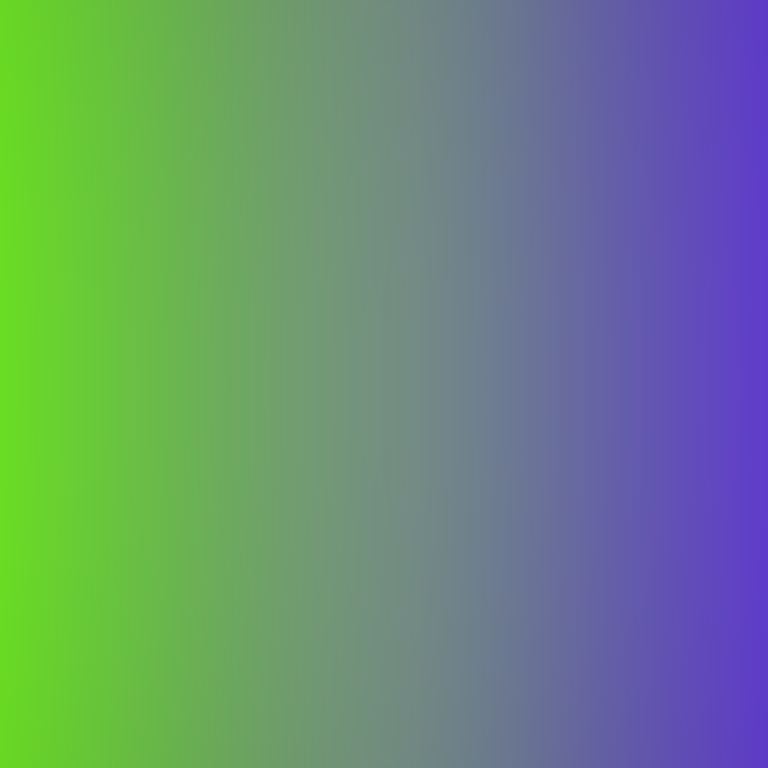
Abstract light effect, smooth gradient from vibrant green to deep purple, calm atmosphere, soft blend, no room, no furniture, no objects.